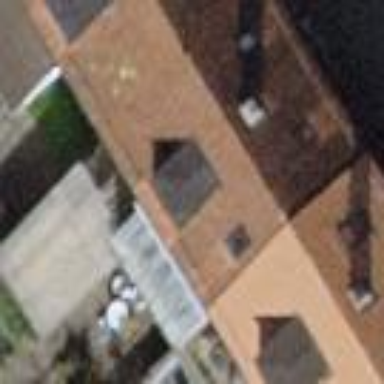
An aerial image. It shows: Gabled house with tiled roof.